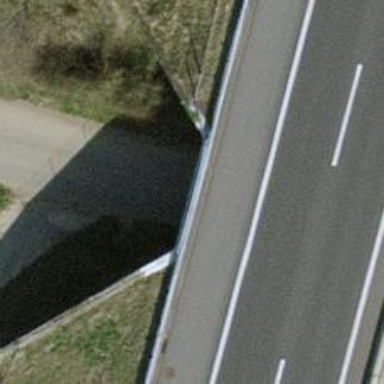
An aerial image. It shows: Unclassified road passing through tunnel.